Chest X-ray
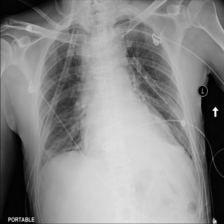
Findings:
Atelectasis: positive
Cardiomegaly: negative
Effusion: negative
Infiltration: negative
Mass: negative
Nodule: negative
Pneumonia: negative
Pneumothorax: negative
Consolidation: negative
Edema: negative
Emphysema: negative
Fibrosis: negative
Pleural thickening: negative
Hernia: negative